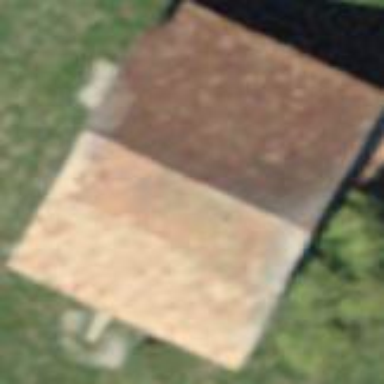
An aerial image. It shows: Barn.